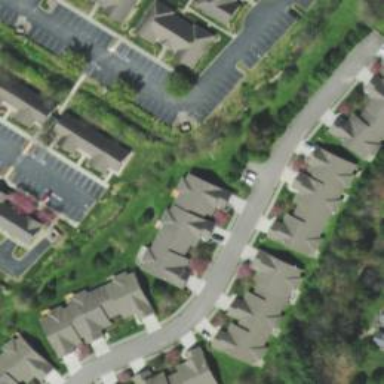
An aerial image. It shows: Residential area with cottages.